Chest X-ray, AP view. Patient: 25 years old, sex F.
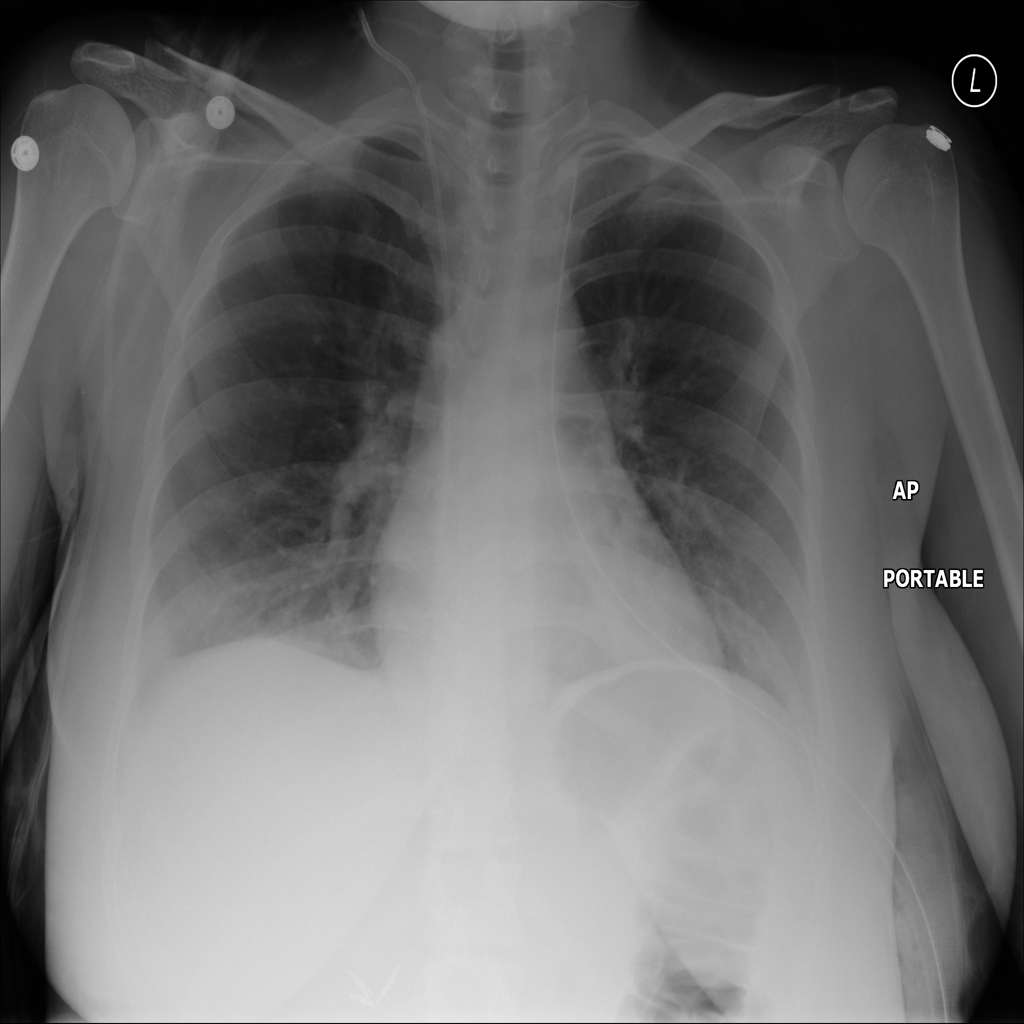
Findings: No Finding